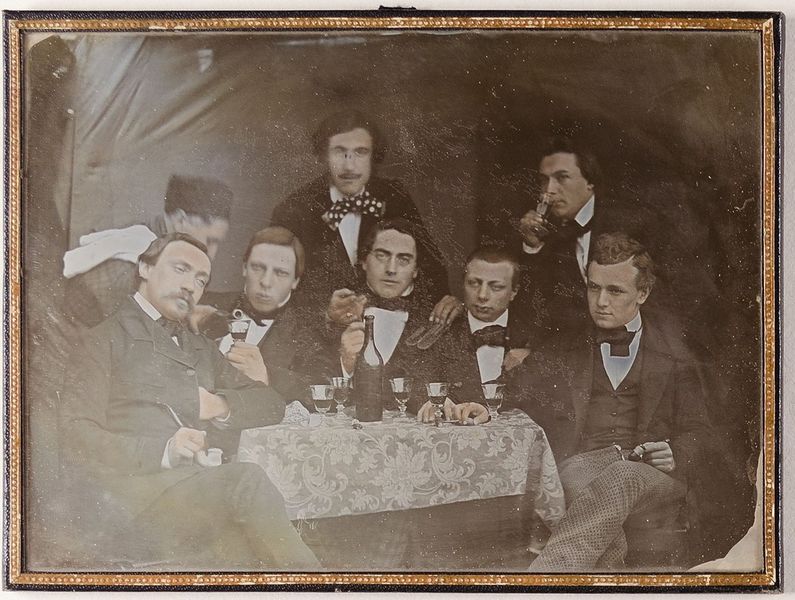
Titel: Acht Personen beim Weintrinken
Standort: Hamburg
Institution: Museum für Kunst und Gewerbe Hamburg
Schlagwörter: mann, trinken, gruppenportrait, portrait, figur, wein, foto, fotografie, photographie, photo, lichtbild, daguerreotypie, bildwerke, angewandte und bildende kunst, hessische systematik, porträt, porträtfotografie, porträtphotographie, hüftbild, gruppenporträt